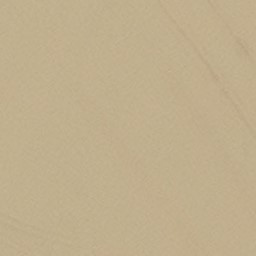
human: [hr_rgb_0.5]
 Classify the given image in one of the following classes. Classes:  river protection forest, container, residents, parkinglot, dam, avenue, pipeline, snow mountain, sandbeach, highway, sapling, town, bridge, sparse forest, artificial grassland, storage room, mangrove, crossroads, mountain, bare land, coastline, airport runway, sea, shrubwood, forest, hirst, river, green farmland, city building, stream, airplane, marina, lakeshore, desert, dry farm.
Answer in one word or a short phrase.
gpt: desert